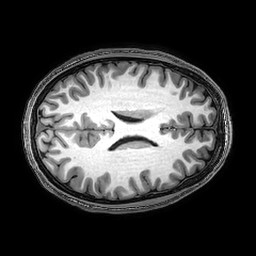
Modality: T1w
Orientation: axial
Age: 21
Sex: male
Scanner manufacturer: philips
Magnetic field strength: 3 T
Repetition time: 0.008354 s
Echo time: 0.00384 s